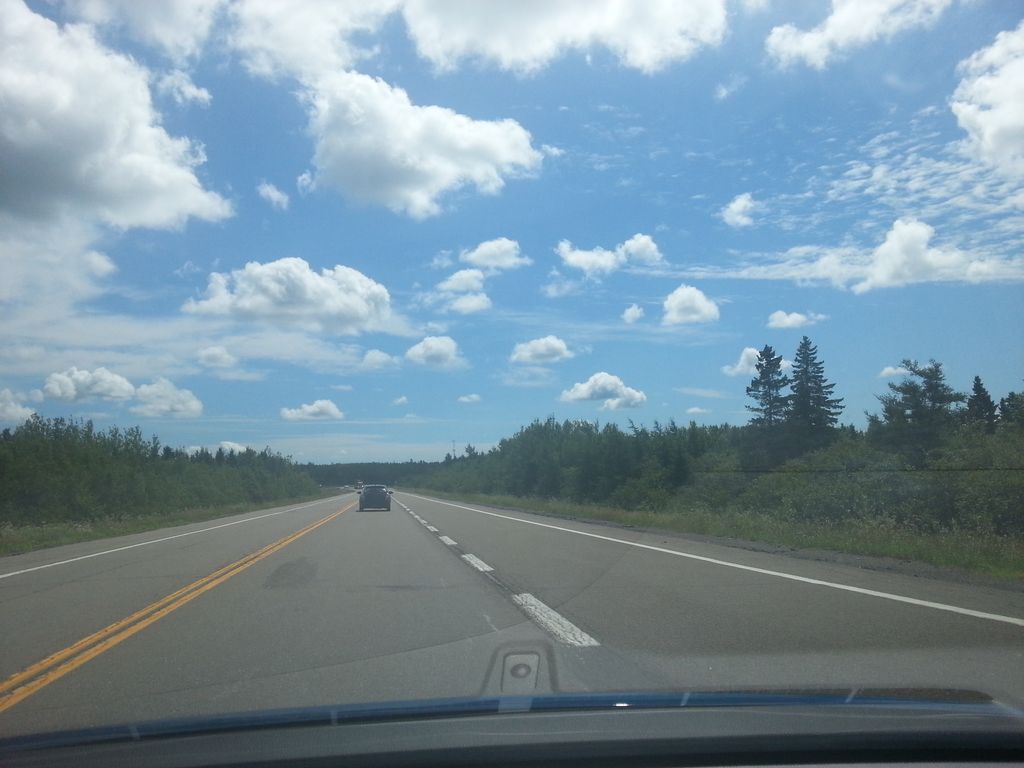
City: charlottetown